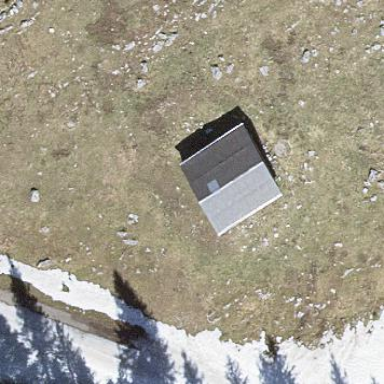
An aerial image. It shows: Building with weather shelter. The shelter has walls.